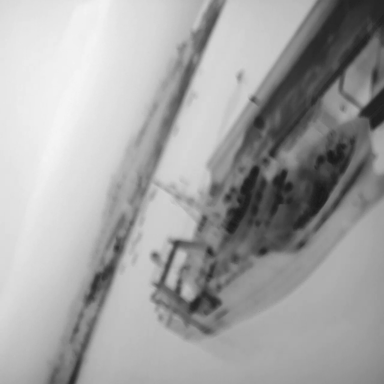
There are two objects shown in the infrared image, including a canoe, and a container_ship.